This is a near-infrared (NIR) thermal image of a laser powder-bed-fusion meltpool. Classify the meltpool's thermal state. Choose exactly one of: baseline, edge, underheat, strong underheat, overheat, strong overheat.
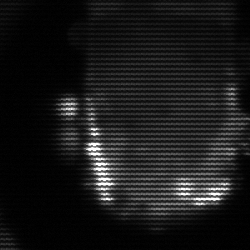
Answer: baseline